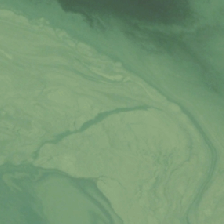
Land cover: lake_pond